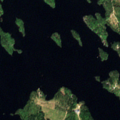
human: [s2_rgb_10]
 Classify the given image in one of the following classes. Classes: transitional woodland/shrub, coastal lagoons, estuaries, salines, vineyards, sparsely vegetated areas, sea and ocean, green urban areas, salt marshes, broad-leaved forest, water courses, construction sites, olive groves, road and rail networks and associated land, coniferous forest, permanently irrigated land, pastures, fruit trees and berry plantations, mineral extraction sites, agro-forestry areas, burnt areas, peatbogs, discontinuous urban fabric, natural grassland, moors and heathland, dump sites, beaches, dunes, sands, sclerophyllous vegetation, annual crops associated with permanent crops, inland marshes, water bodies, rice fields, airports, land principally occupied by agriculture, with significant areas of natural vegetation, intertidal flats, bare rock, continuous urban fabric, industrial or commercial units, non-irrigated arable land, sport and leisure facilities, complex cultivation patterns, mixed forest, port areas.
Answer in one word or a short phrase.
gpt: land principally occupied by agriculture, with significant areas of natural vegetation, coniferous forest, mixed forest, water bodies